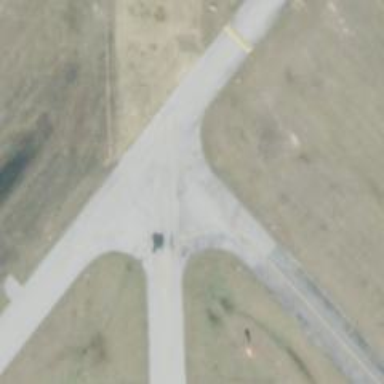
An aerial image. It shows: Taxiway at the airport with asphalt surface.